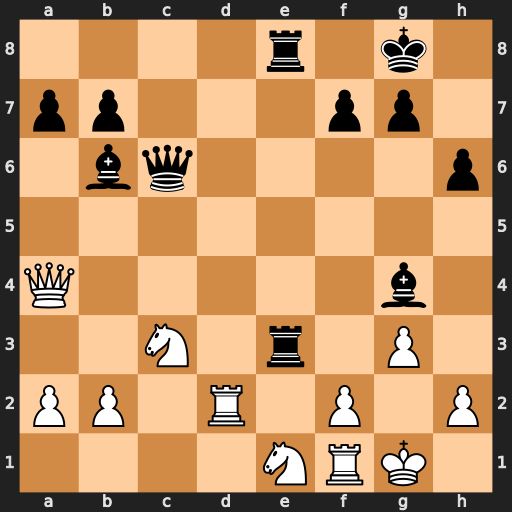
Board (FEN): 4r1k1/pp3pp1/1bq4p/8/Q5b1/2N1r1P1/PP1R1P1P/4NRK1
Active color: w
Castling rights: -
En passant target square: -
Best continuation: Qxc6 bxc6 fxe3 Bxe3+ Rdf2 Bxf2+ Kxf2